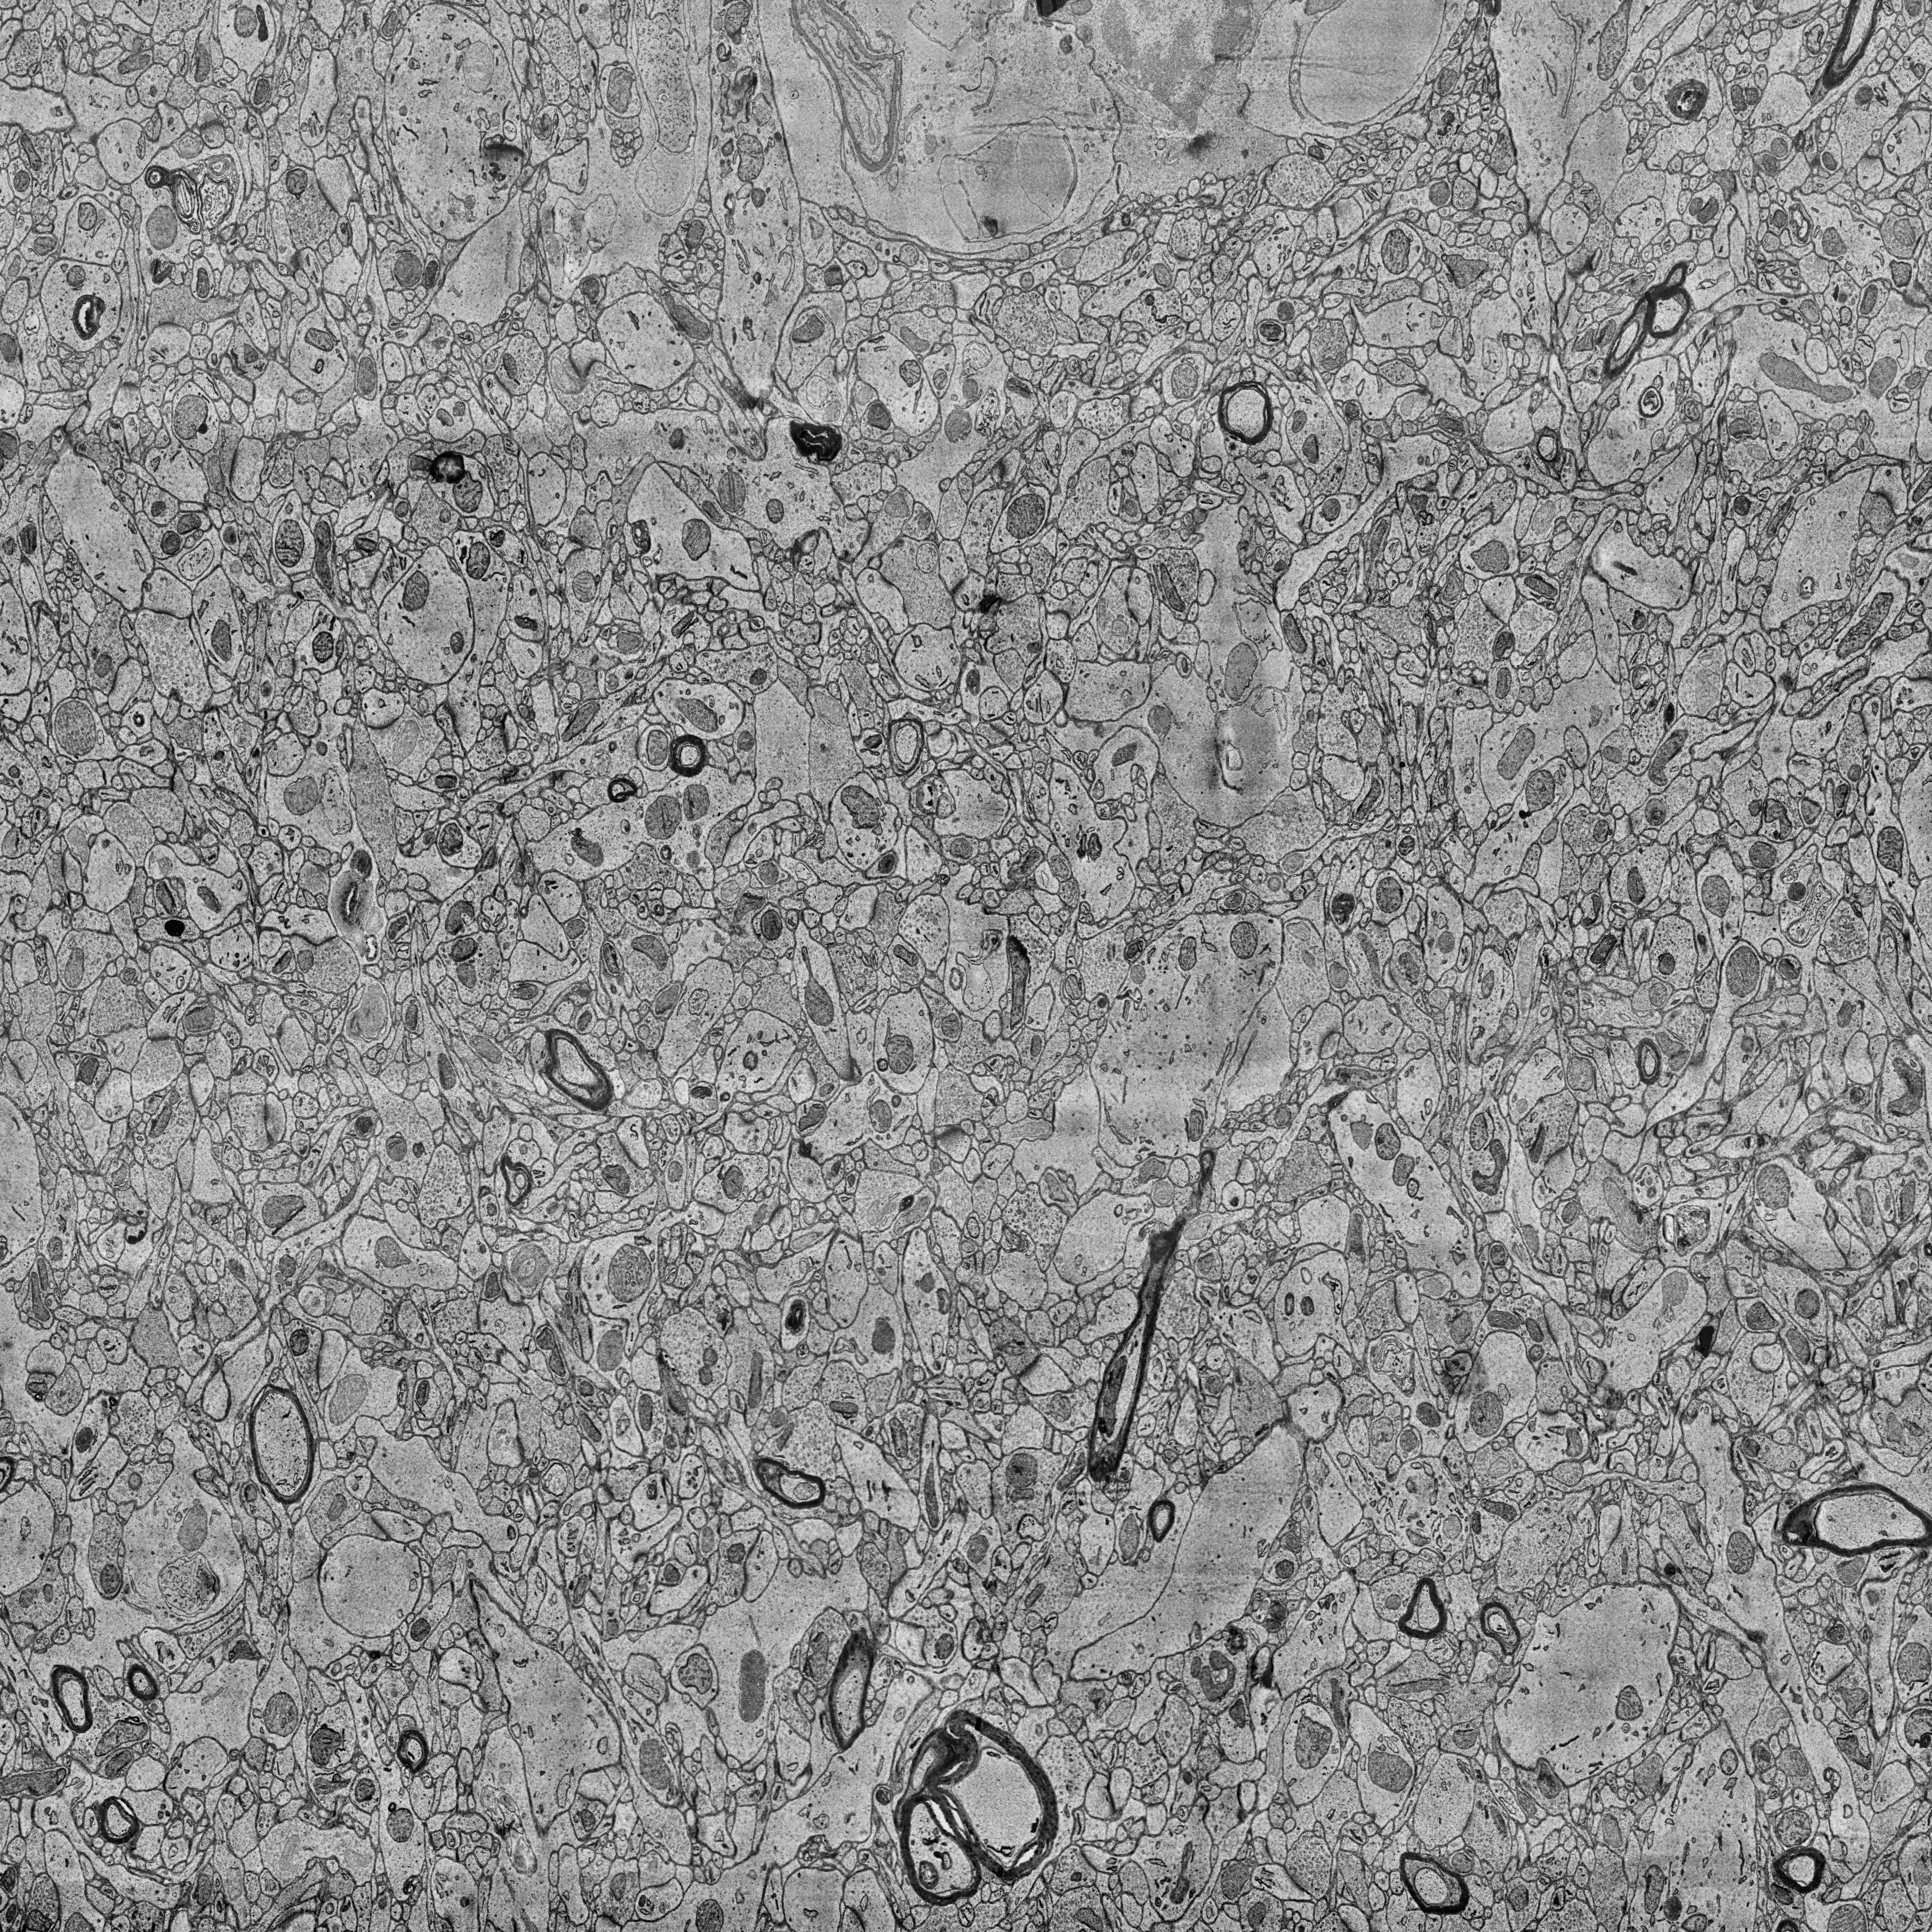
Electron microscopy slice of human cortex tissue
Slice depth (z): 127
Mitochondria instances in slice: 521